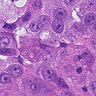
Metastatic tissue present: yes